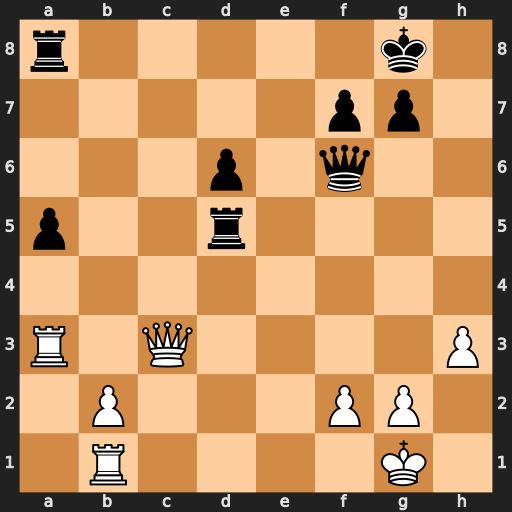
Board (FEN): r5k1/5pp1/3p1q2/p2r4/8/R1Q4P/1P3PP1/1R4K1
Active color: w
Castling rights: -
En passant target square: -
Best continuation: Qc6 Rb8 Qxd5